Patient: sex M, age 31
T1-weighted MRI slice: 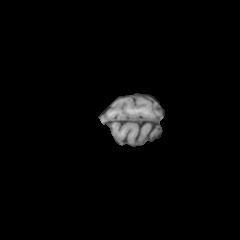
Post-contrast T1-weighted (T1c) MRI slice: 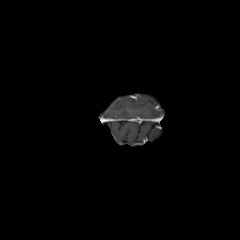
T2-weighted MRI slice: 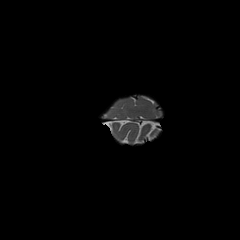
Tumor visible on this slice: no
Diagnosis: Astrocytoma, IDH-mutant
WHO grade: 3